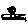
Label: tree